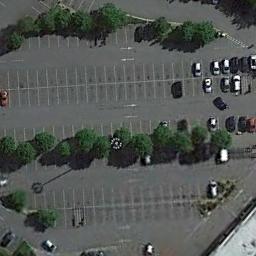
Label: parking_lot